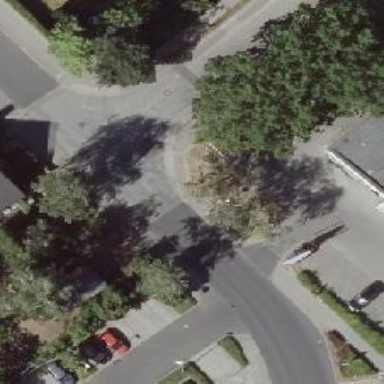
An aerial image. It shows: Traffic calming table.